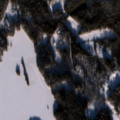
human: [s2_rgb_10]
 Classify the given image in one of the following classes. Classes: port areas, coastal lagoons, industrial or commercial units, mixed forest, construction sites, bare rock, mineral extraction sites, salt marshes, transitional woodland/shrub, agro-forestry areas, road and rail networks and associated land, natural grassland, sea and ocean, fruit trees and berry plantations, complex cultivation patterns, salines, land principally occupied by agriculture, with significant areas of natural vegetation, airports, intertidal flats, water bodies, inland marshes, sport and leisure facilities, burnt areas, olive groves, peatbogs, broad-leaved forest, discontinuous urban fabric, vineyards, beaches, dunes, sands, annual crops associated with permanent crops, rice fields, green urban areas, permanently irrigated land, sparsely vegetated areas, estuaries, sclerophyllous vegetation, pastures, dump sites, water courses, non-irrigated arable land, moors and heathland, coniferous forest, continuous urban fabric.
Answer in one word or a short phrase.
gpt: discontinuous urban fabric, land principally occupied by agriculture, with significant areas of natural vegetation, coniferous forest, mixed forest, water bodies